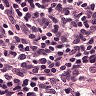
Metastatic tissue present: no